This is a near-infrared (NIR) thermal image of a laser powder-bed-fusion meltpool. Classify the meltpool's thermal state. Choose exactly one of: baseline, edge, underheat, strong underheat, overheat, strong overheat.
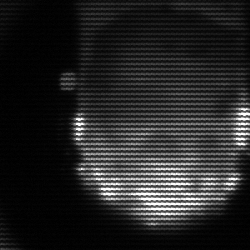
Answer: baseline